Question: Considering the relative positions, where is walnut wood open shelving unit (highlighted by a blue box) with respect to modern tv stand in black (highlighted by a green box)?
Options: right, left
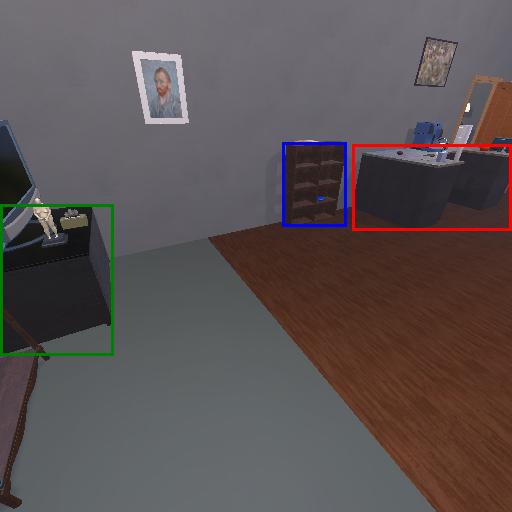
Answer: right